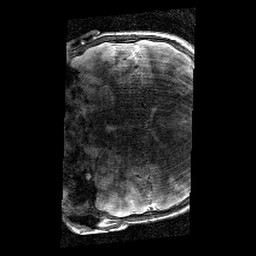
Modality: T2w
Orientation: coronal
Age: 13
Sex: male
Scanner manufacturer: siemens
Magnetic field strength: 3 T
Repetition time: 9.23 s
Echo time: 0.067 s